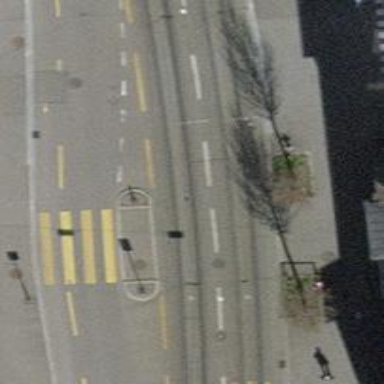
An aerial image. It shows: Kerb serving as barrier.